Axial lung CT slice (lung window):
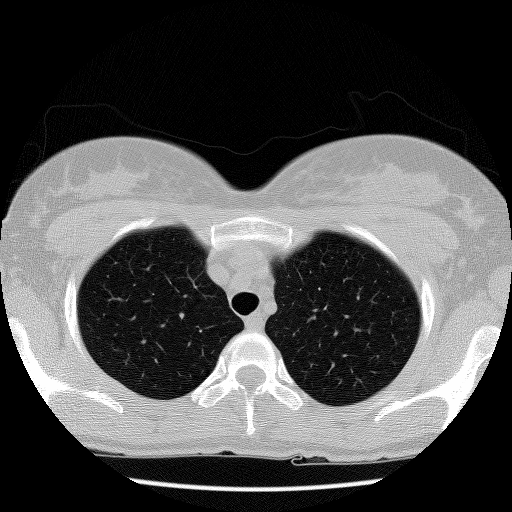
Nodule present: no